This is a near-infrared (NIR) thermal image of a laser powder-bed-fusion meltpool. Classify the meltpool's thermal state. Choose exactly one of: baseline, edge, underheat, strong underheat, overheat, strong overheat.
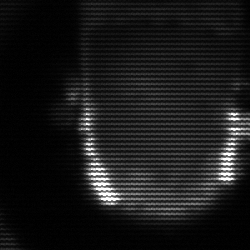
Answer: baseline